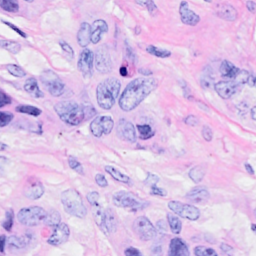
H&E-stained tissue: Breast